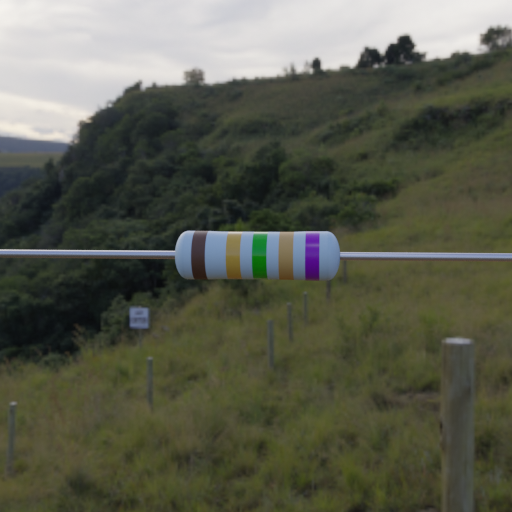
Resistor colour bands (in order): brown, gold, green, gold, violet